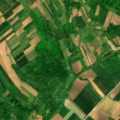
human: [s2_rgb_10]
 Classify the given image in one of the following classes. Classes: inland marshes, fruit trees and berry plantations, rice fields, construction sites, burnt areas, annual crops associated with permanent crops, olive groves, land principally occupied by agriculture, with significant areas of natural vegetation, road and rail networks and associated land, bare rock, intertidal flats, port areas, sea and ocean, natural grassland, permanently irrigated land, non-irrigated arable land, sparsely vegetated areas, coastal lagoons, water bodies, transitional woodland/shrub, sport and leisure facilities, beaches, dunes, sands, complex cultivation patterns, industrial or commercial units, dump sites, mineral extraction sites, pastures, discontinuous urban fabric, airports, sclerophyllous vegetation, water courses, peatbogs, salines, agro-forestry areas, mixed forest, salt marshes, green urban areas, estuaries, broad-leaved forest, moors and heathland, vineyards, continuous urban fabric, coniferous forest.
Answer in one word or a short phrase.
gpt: complex cultivation patterns, land principally occupied by agriculture, with significant areas of natural vegetation, broad-leaved forest